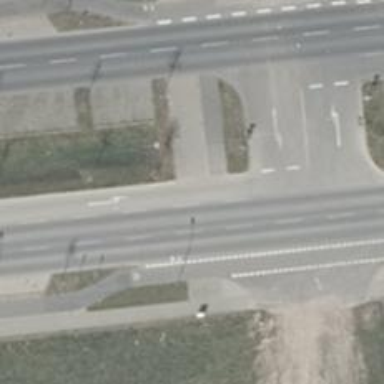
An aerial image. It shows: Cycleway with unmarked crossing and crossing island.